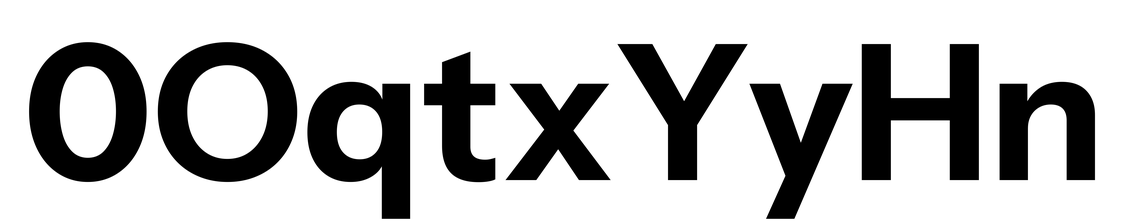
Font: InstrumentSans_Bold